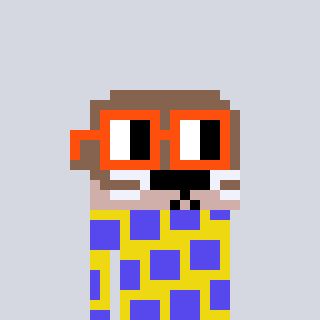
a pixel art character with square orange glasses, a otter-shaped head and a yellow-colored body on a cool background